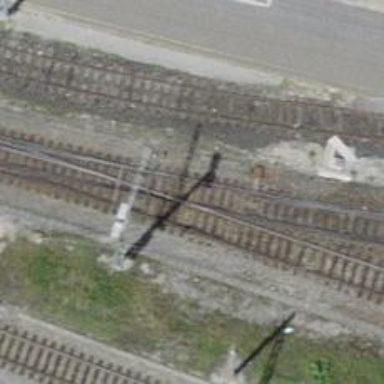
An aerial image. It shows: Railway yard with electrified tracks. The contact lines have voltage of 3000 and 15000.